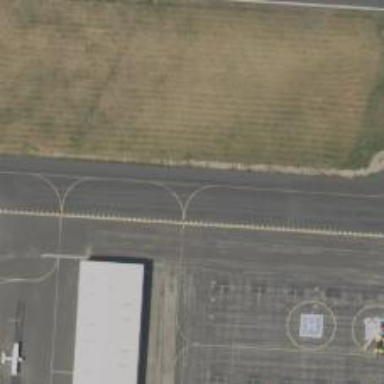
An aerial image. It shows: View of taxiway at the airport.